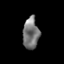
Tissue: lung
Cell type: Epithelial cells
Senescence score: 0.163
Nuclear area (px): 498
Mean DAPI intensity: 117.871